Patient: sex M, age 36
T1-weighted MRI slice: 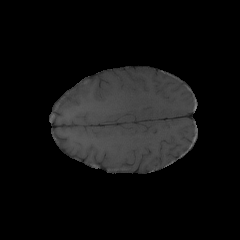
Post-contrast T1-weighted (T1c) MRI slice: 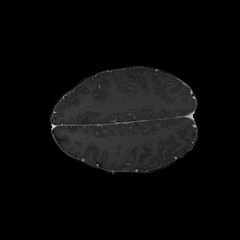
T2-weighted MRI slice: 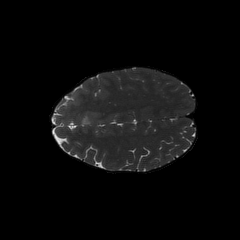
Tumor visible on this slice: yes
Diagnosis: Glioblastoma, IDH-wildtype
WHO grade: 4